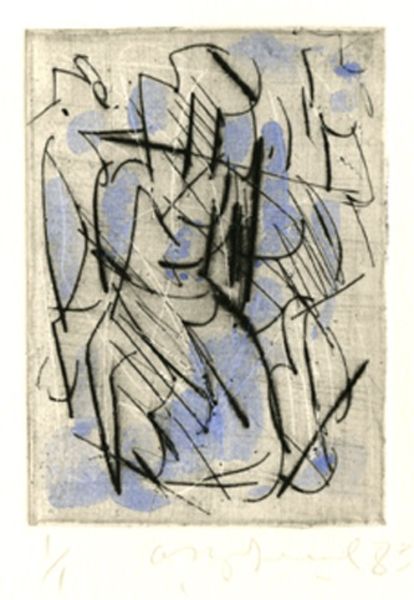
Titel: No. 661, No. 661
Künstler: Oleg Kudriashov
Standort: Amherst (Massachusetts, USA)
Institution: Mead Art Museum, Amherst College
Schlagwörter: blue, white, black, grey, modern, pattern, print, drawing, paper, etching, line, sketch, pen, movement, abstract, ink, watercolor, form, lines, shapes, part, chalk, picasso, paint, hatching, squiggles, swirls, shape, linen, circular, rhthym, hatch, sketchj, rhytm, 661